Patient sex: M
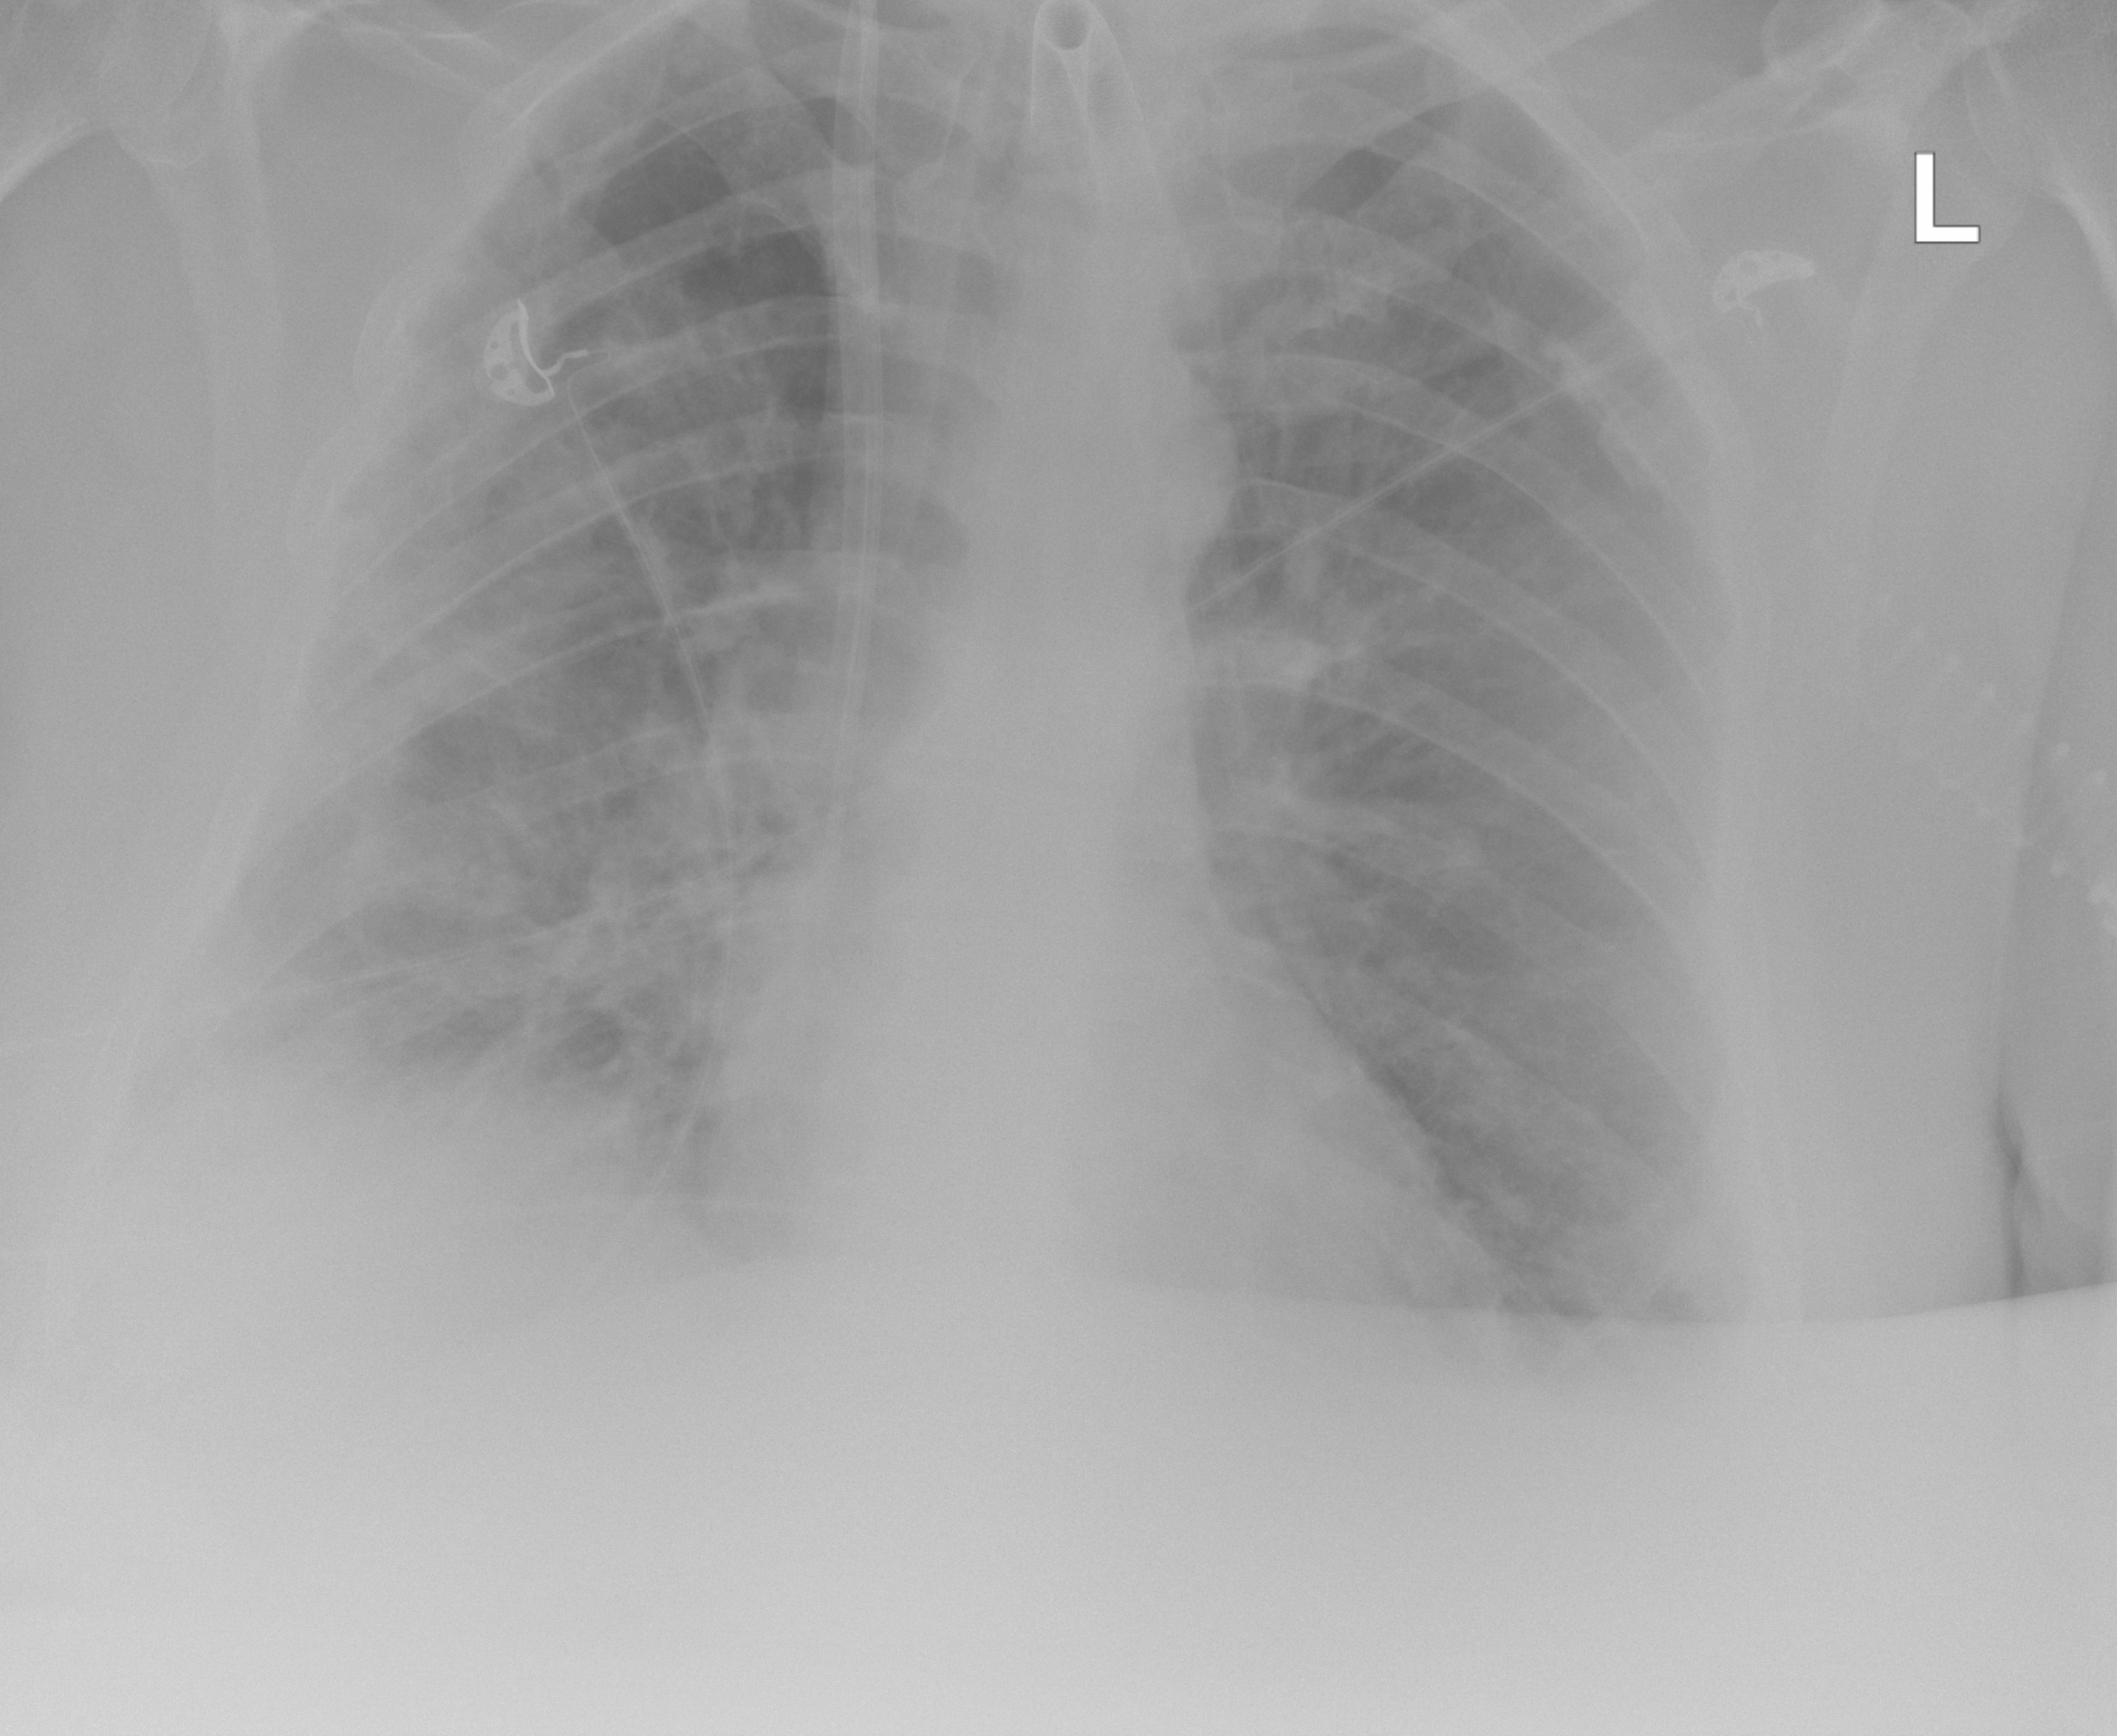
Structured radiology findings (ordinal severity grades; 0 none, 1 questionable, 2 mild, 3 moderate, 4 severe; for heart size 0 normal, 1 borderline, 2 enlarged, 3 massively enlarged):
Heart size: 0
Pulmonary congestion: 2
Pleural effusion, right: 2
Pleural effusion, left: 2
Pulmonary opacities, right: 2
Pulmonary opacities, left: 2
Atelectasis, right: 2
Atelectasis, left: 2